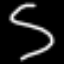
Label: squiggle